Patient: sex F, age 57
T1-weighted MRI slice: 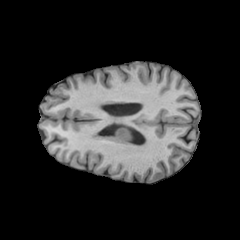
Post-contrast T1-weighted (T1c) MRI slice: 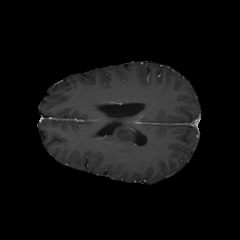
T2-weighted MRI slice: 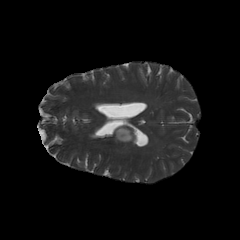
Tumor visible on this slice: yes
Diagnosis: Astrocytoma, IDH-wildtype
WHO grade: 3